Question: In WeChat, it uses white sections for different things as you can see in below image there are three white sections in it and each item is separated by a black line:

I can suspect this is not a as one might think in first glance.
Question: Does anyone know is this some built-in component that can be used or how to go about creating similar sections ?
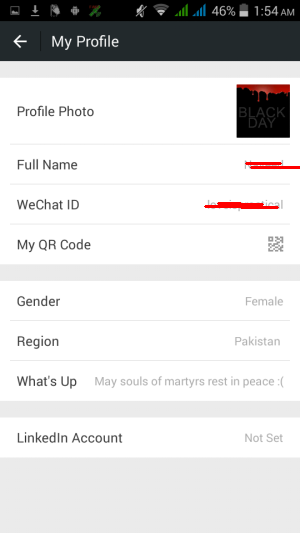
Answer: I would say a linearlayout inside a scrollview with your custom listview and custom adapter is the most straightforward solution.
Each time the view is inflated you check the shared preference and fill in the info accordingly in your adapter. And on item click you open corresponding fragment/activity that do something. Then you issue a callback to refresh this settings view.
Might not be the most elegant way to do it. But I think this one is easy and clear.